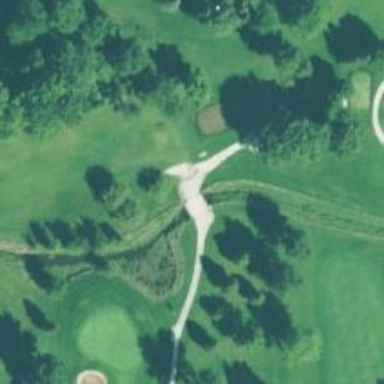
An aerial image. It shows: Bridge over path used as golf cartpath.